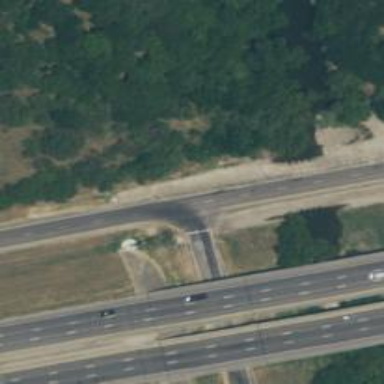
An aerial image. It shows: Secondary link road.